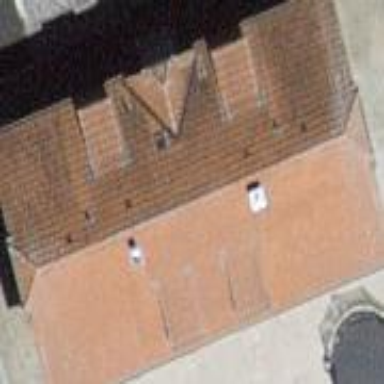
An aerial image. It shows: Residential building.